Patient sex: F
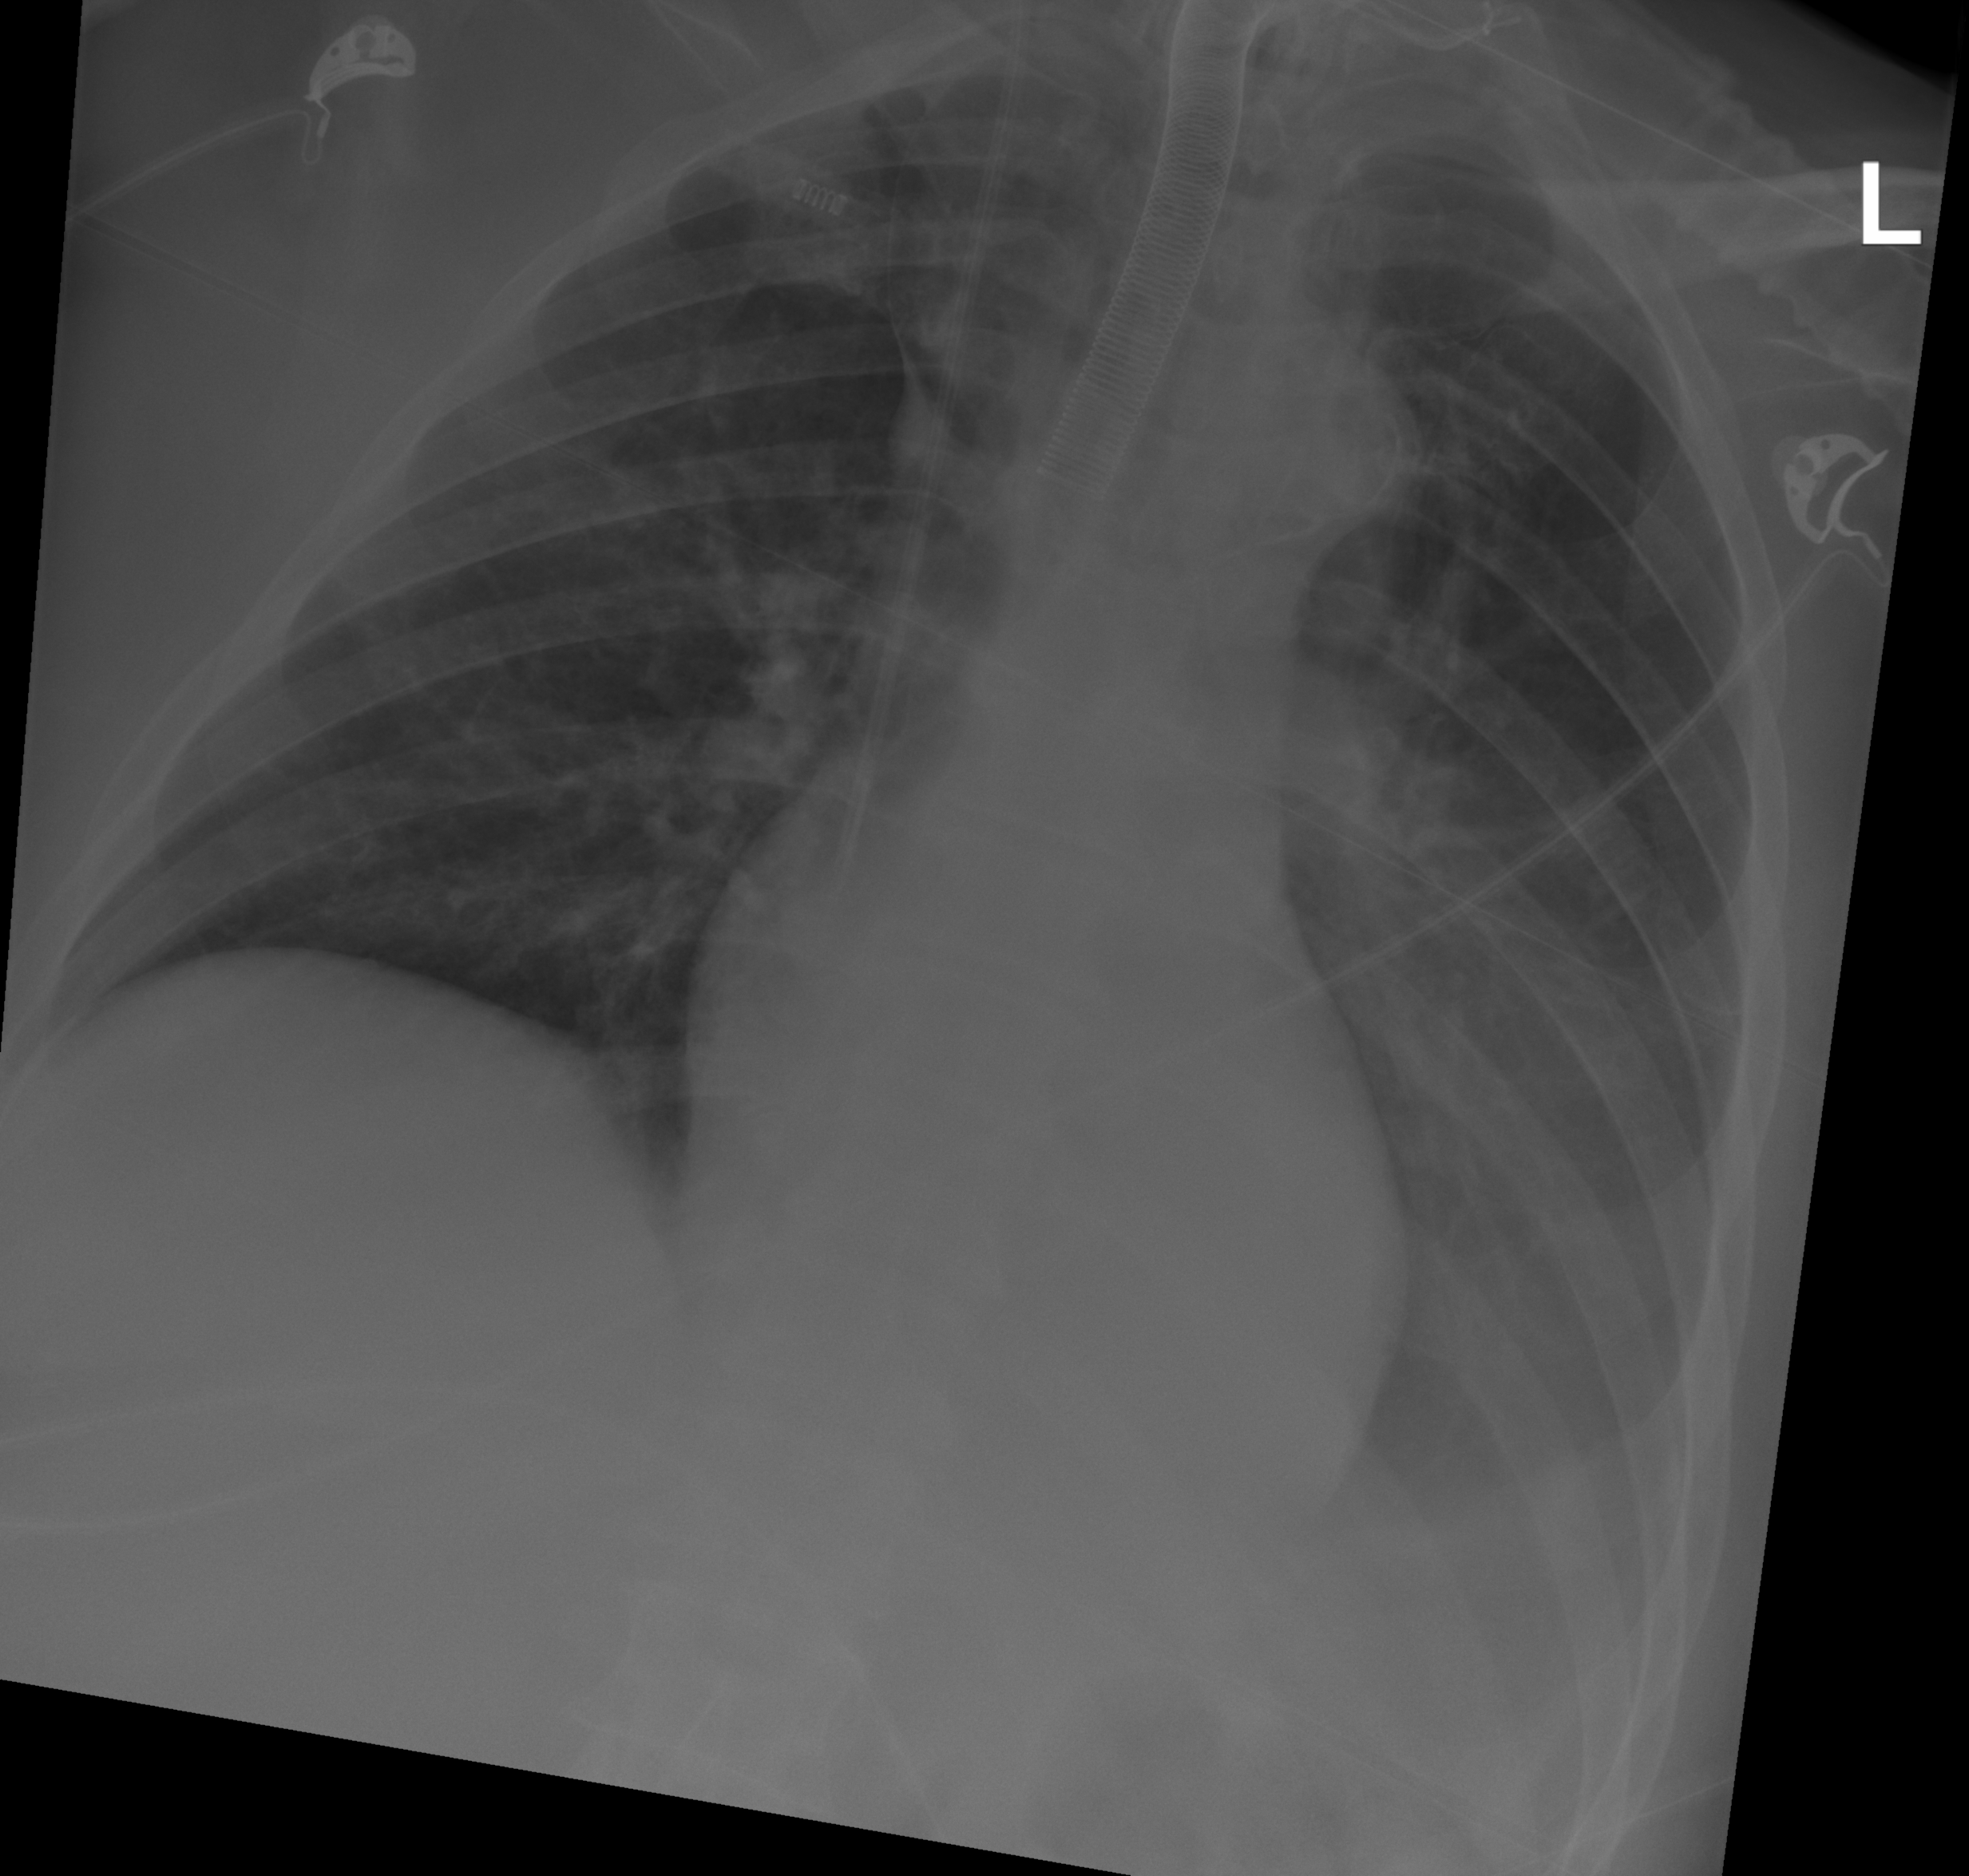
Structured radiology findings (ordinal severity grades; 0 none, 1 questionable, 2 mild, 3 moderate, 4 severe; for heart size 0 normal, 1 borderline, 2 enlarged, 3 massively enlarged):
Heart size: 0
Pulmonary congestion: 0
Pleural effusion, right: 0
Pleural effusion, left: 3
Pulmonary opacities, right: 0
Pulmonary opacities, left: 0
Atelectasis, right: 0
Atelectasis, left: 3